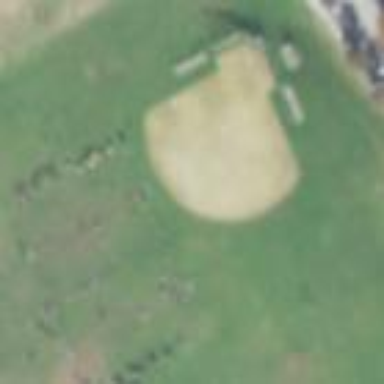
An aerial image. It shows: Baseball pitch for leisure and sports activities.